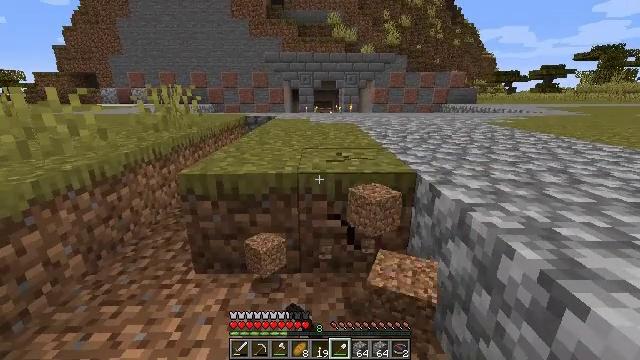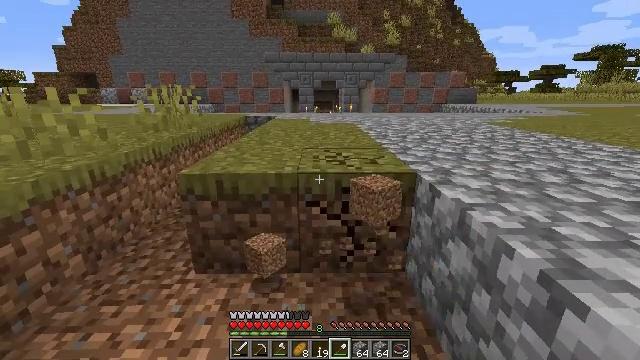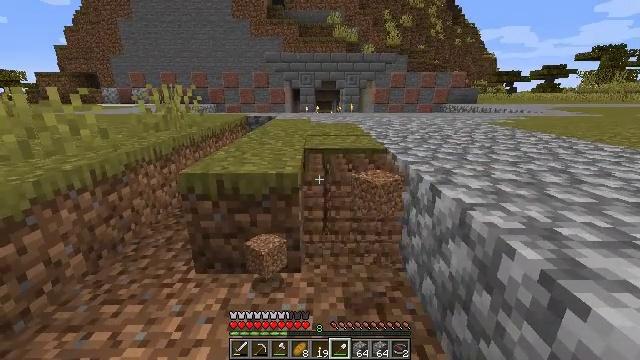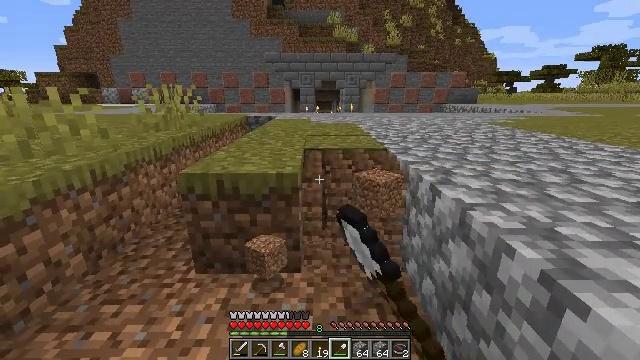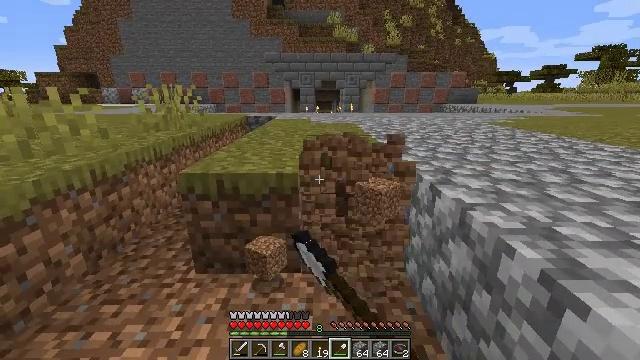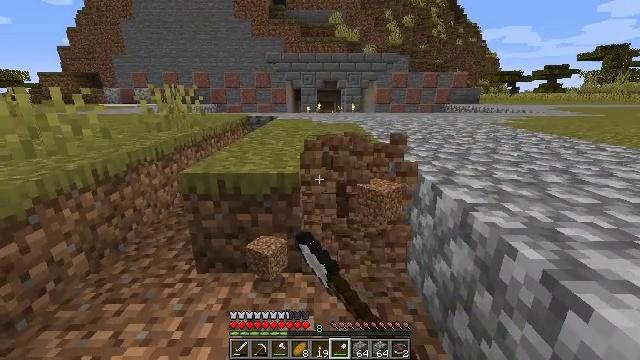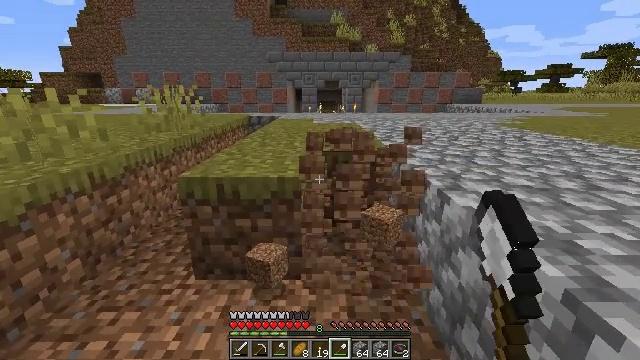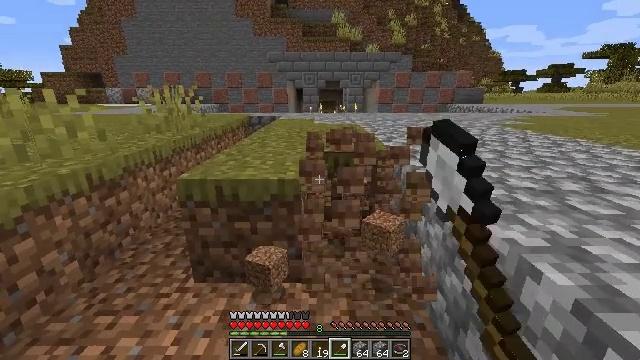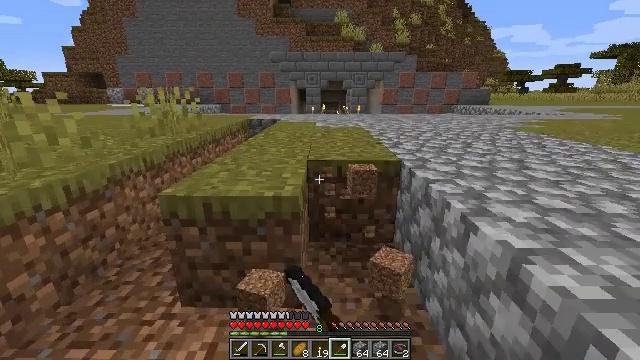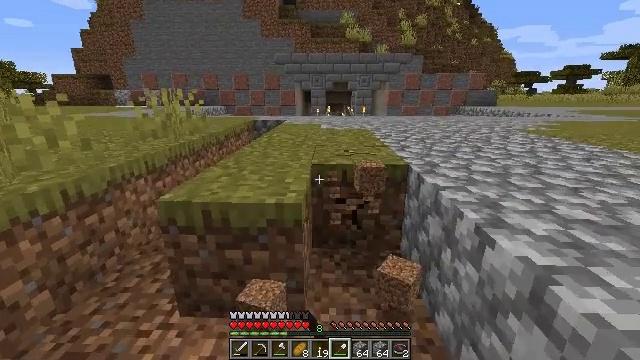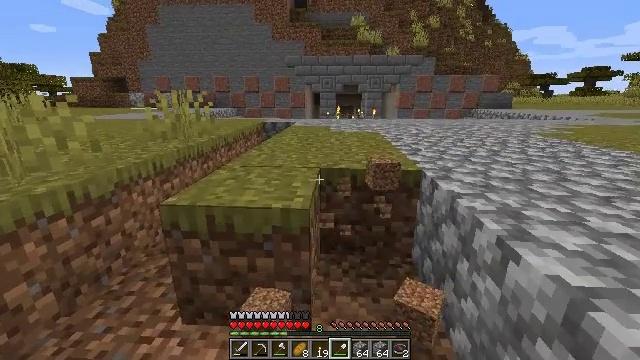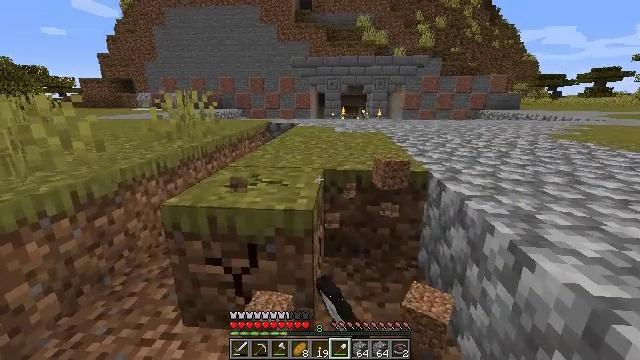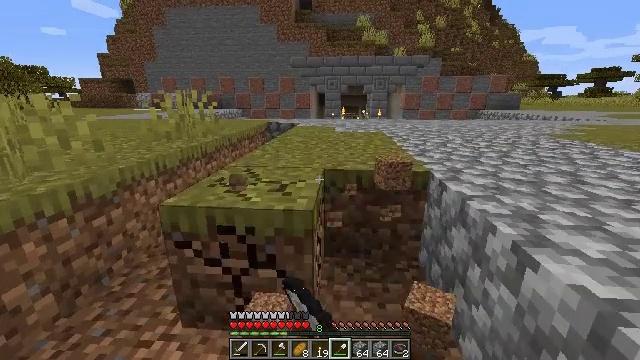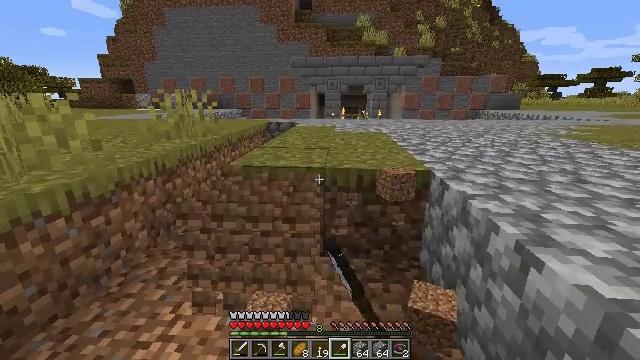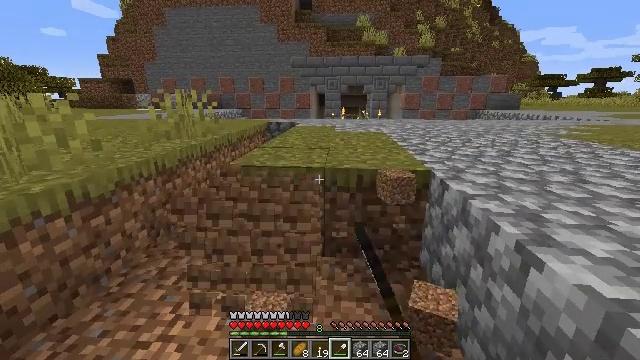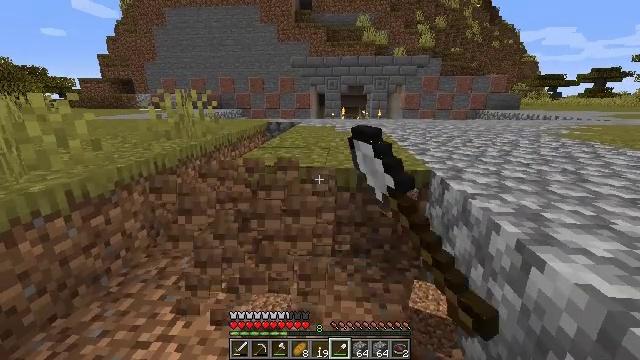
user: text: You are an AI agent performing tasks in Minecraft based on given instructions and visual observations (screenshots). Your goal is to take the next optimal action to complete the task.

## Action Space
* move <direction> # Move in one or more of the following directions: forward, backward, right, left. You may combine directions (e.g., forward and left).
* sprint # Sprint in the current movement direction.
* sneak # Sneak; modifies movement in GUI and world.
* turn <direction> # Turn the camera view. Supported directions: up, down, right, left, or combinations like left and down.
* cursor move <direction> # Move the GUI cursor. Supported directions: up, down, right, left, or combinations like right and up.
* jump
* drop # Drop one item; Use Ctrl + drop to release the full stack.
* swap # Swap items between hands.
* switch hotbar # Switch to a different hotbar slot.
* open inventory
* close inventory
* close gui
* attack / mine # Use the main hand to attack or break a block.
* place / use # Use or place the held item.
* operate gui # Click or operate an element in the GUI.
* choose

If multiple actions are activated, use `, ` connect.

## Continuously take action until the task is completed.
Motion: motion action
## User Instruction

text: Harvest grass block to clear the area.
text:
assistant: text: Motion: attack / mine
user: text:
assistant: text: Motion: attack / mine
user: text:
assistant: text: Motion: attack / mine
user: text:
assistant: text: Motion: attack / mine
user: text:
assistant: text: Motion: attack / mine
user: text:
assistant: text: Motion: move forward, attack / mine
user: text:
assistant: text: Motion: move forward, attack / mine
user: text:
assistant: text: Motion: move forward, attack / mine
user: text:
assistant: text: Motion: turn left, attack / mine
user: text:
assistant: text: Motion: turn left, attack / mine
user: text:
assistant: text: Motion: turn left, attack / mine
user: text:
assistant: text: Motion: attack / mine
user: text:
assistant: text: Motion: attack / mine
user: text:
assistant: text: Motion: attack / mine
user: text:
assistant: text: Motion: attack / mine
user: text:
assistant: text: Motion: attack / mine
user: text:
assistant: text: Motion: attack / mine
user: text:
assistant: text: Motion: attack / mine
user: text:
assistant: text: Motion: attack / mine
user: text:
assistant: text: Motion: attack / mine
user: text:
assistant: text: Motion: attack / mine
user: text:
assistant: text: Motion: attack / mine
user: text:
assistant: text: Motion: attack / mine
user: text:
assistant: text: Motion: attack / mine
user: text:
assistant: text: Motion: move forward, attack / mine
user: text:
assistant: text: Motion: move forward, attack / mine
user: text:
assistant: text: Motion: move forward, attack / mine
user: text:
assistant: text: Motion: attack / mine
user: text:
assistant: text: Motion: attack / mine
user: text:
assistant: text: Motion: attack / mine